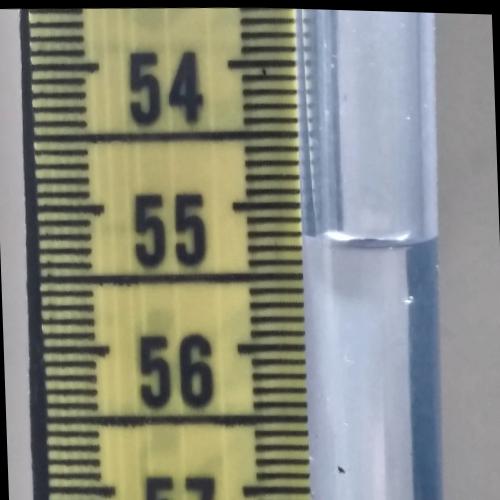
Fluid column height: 55.3 cm